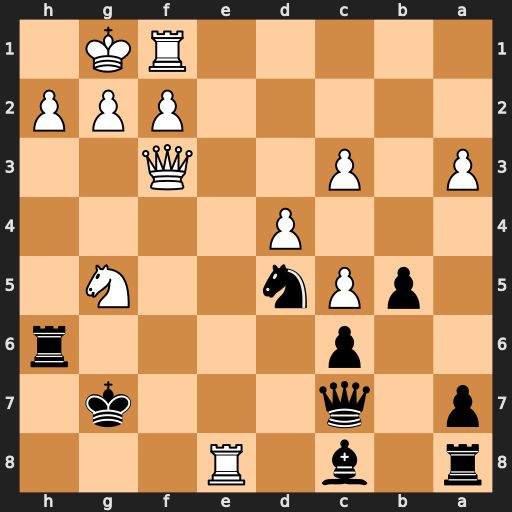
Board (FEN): r1b1R3/p1q3k1/2p4r/1pPn2N1/3P4/P1P2Q2/5PPP/5RK1
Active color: b
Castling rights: -
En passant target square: -
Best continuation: Qxh2#